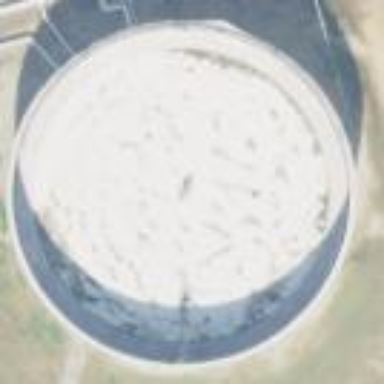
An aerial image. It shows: Storage tank that is man-made.